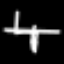
Label: chair